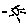
Label: sun